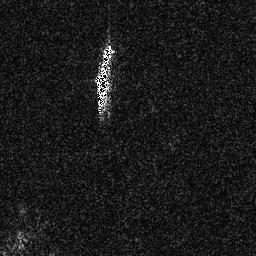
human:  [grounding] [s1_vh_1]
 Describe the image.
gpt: In the satellite image, there is  <ref>1 large ship </ref> <box>[[35, 16, 45, 46, 0]]</box> located at center.